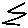
Label: zigzag